Field crop: maize
Growth stage: 2
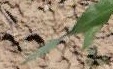
Species: maize